Interaction volume radius: 5 \u00c5
Interaction volume height: 35 \u00c5
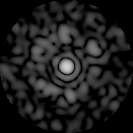
Disorder parameter: 0.803